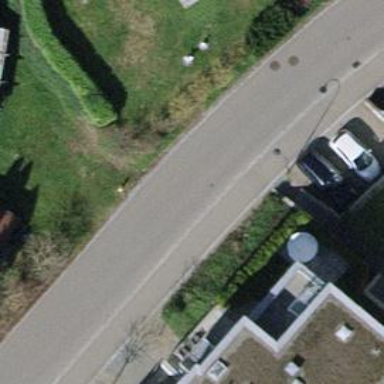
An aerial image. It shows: Set of steps on the road.